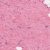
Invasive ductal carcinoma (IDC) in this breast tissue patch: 0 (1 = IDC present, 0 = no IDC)